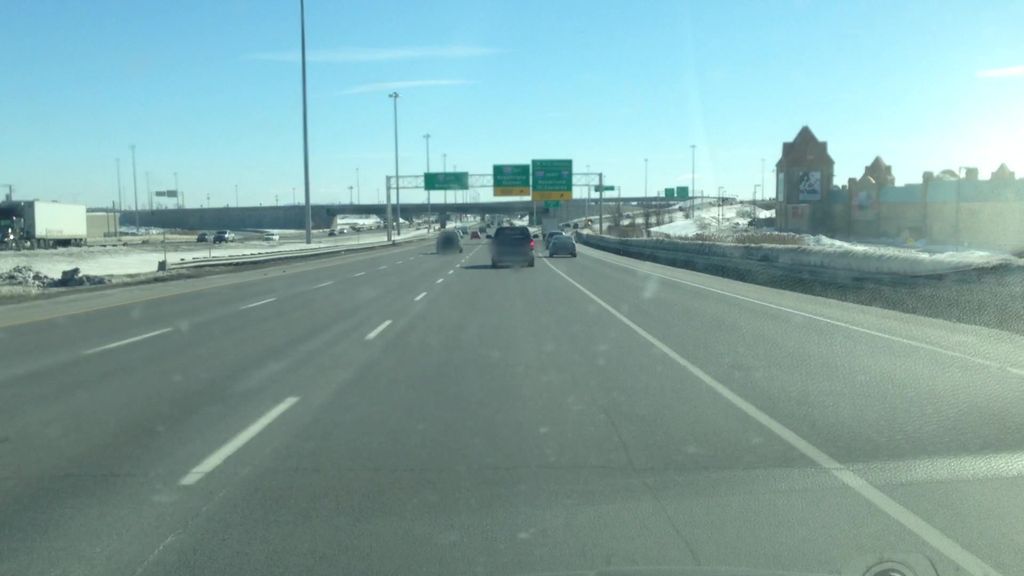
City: montreal